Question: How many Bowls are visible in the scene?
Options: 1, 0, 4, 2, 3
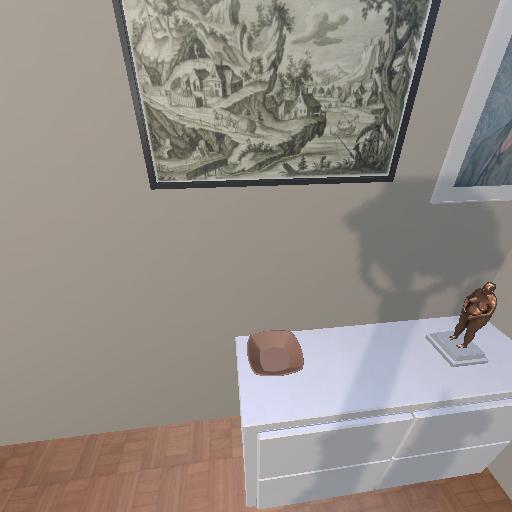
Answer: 1